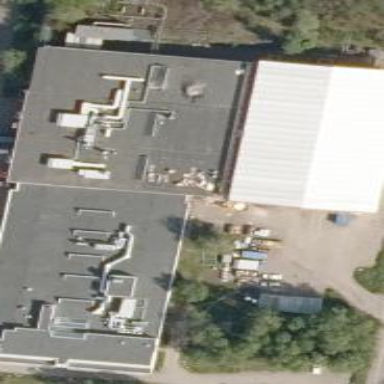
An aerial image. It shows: Industrial building.